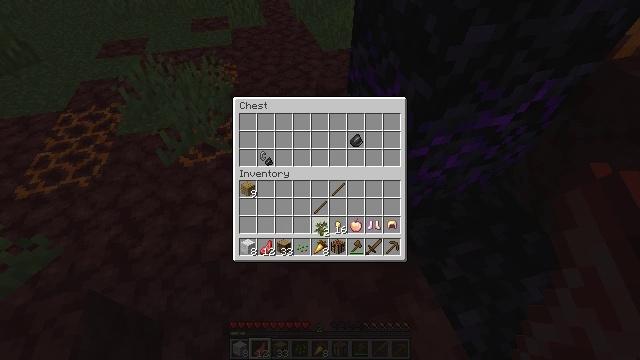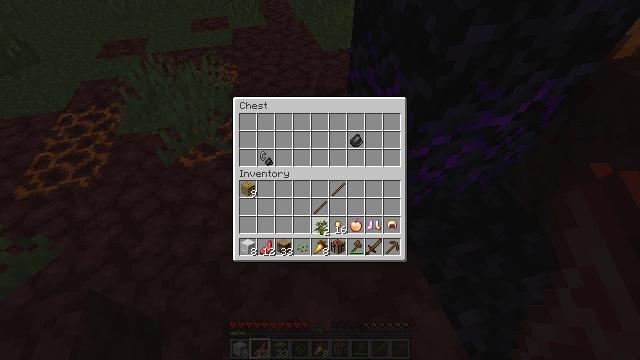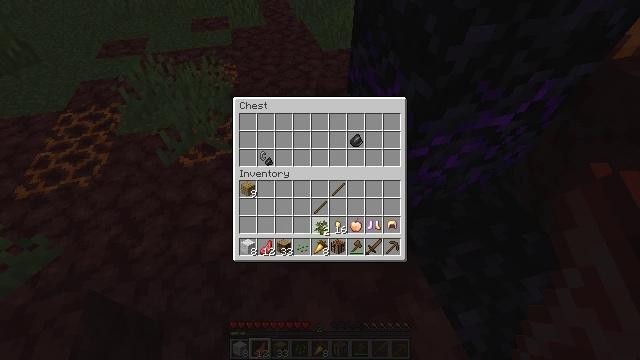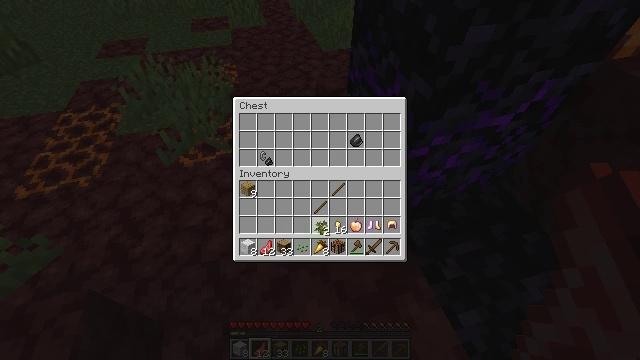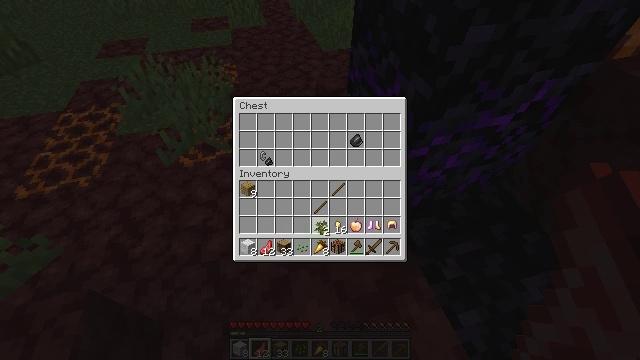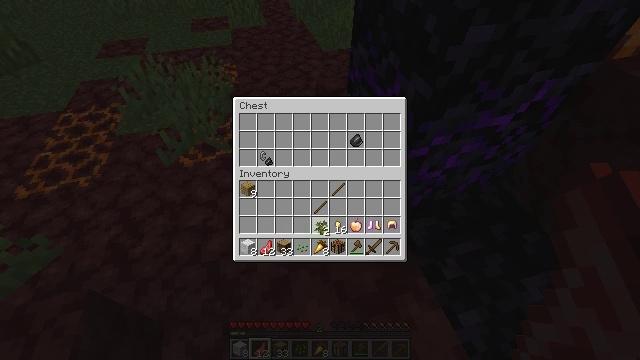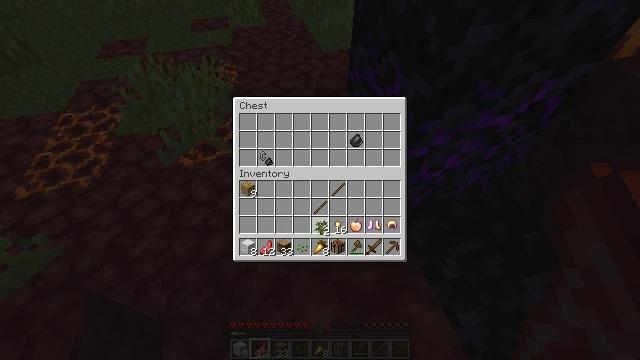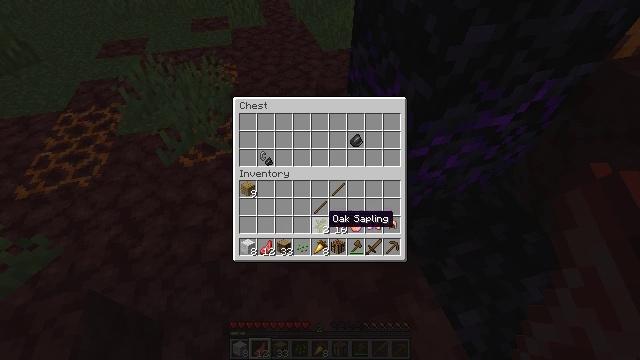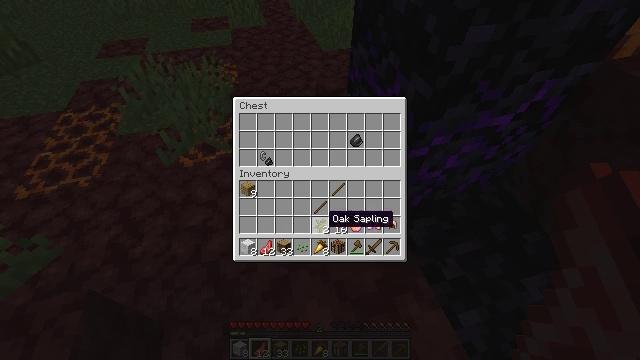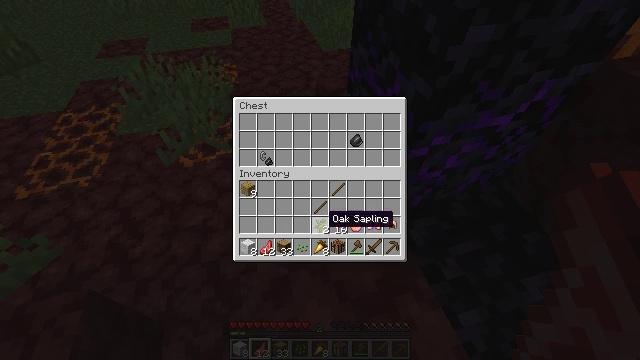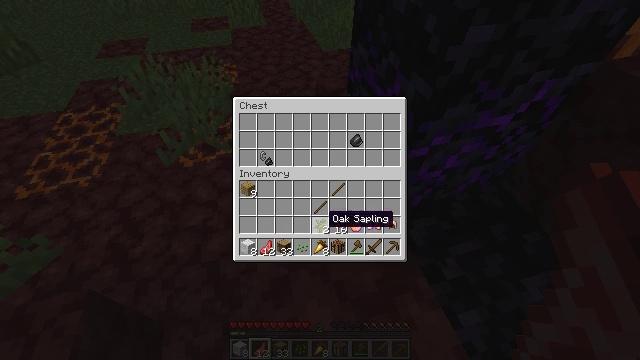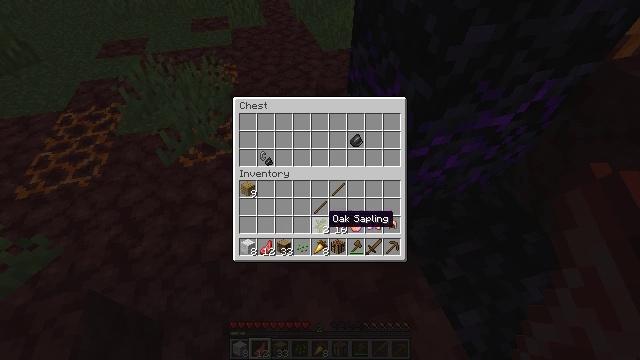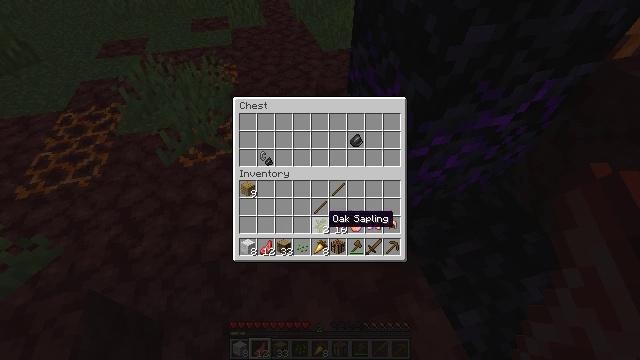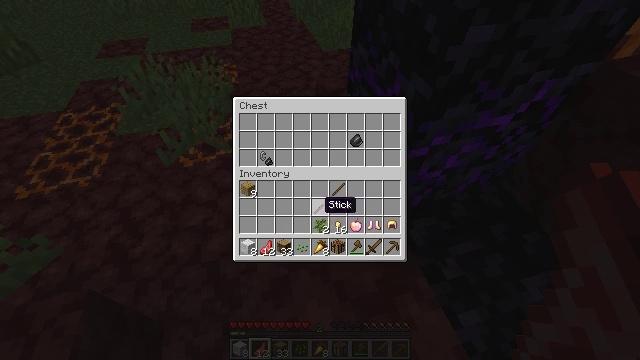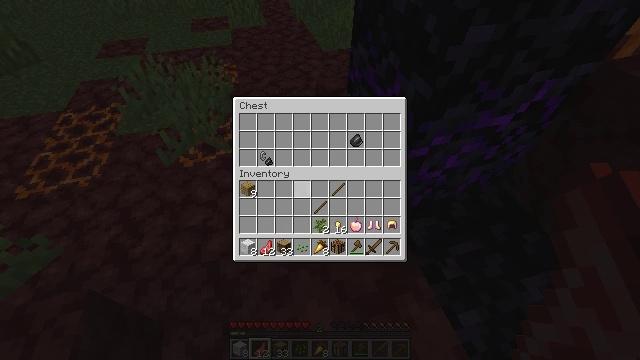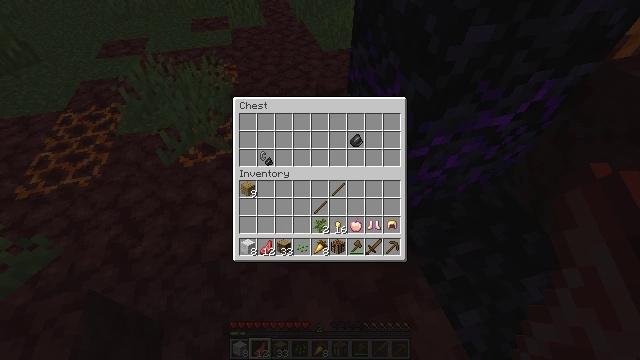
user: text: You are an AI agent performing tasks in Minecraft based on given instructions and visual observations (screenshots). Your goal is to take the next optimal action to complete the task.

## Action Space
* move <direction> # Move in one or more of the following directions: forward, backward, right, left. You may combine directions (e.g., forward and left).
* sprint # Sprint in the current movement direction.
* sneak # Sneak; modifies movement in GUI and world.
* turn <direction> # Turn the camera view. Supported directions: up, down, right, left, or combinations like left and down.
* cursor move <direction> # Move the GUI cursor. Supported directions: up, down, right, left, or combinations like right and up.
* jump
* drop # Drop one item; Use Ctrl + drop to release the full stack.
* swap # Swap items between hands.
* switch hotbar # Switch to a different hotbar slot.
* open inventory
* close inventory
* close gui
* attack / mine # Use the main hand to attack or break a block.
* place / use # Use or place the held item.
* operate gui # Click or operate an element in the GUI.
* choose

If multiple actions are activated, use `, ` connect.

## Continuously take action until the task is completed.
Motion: motion action
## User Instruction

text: Recover the brewing stand by mining it.
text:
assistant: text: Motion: no_op
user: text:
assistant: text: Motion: no_op
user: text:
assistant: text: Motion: no_op
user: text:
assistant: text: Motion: operate gui
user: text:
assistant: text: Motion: operate gui
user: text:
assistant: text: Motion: operate gui
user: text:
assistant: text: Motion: no_op
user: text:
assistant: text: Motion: no_op
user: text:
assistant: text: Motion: no_op
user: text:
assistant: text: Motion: no_op
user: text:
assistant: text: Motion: no_op
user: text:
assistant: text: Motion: no_op
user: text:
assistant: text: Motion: cursor move up
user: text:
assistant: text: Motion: cursor move left and up
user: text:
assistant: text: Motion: no_op
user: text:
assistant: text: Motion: cursor move left
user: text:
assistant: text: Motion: sneak, cursor move left and up
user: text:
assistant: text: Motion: sneak, cursor move left
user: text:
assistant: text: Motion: sneak
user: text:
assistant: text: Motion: sneak
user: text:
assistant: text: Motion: sneak, operate gui
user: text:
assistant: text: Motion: sneak, operate gui
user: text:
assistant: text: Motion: sneak
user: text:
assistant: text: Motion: sneak
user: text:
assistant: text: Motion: sneak, cursor move right
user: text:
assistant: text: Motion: sneak
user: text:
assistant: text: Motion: sneak, operate gui
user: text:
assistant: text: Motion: sneak, operate gui
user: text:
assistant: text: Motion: sneak, cursor move right
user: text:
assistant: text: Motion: sneak, cursor move right